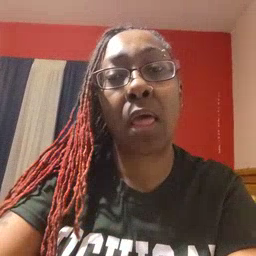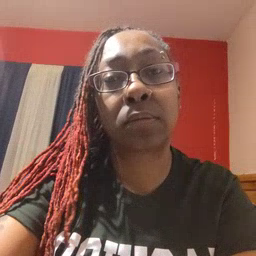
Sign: fall